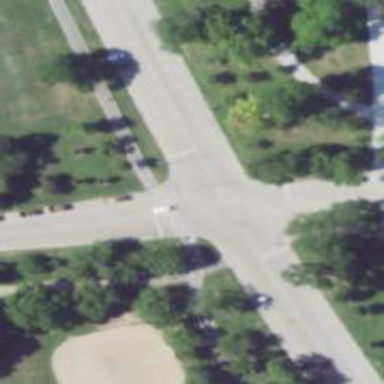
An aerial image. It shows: Uncontrolled zebra crossing on cycleway.